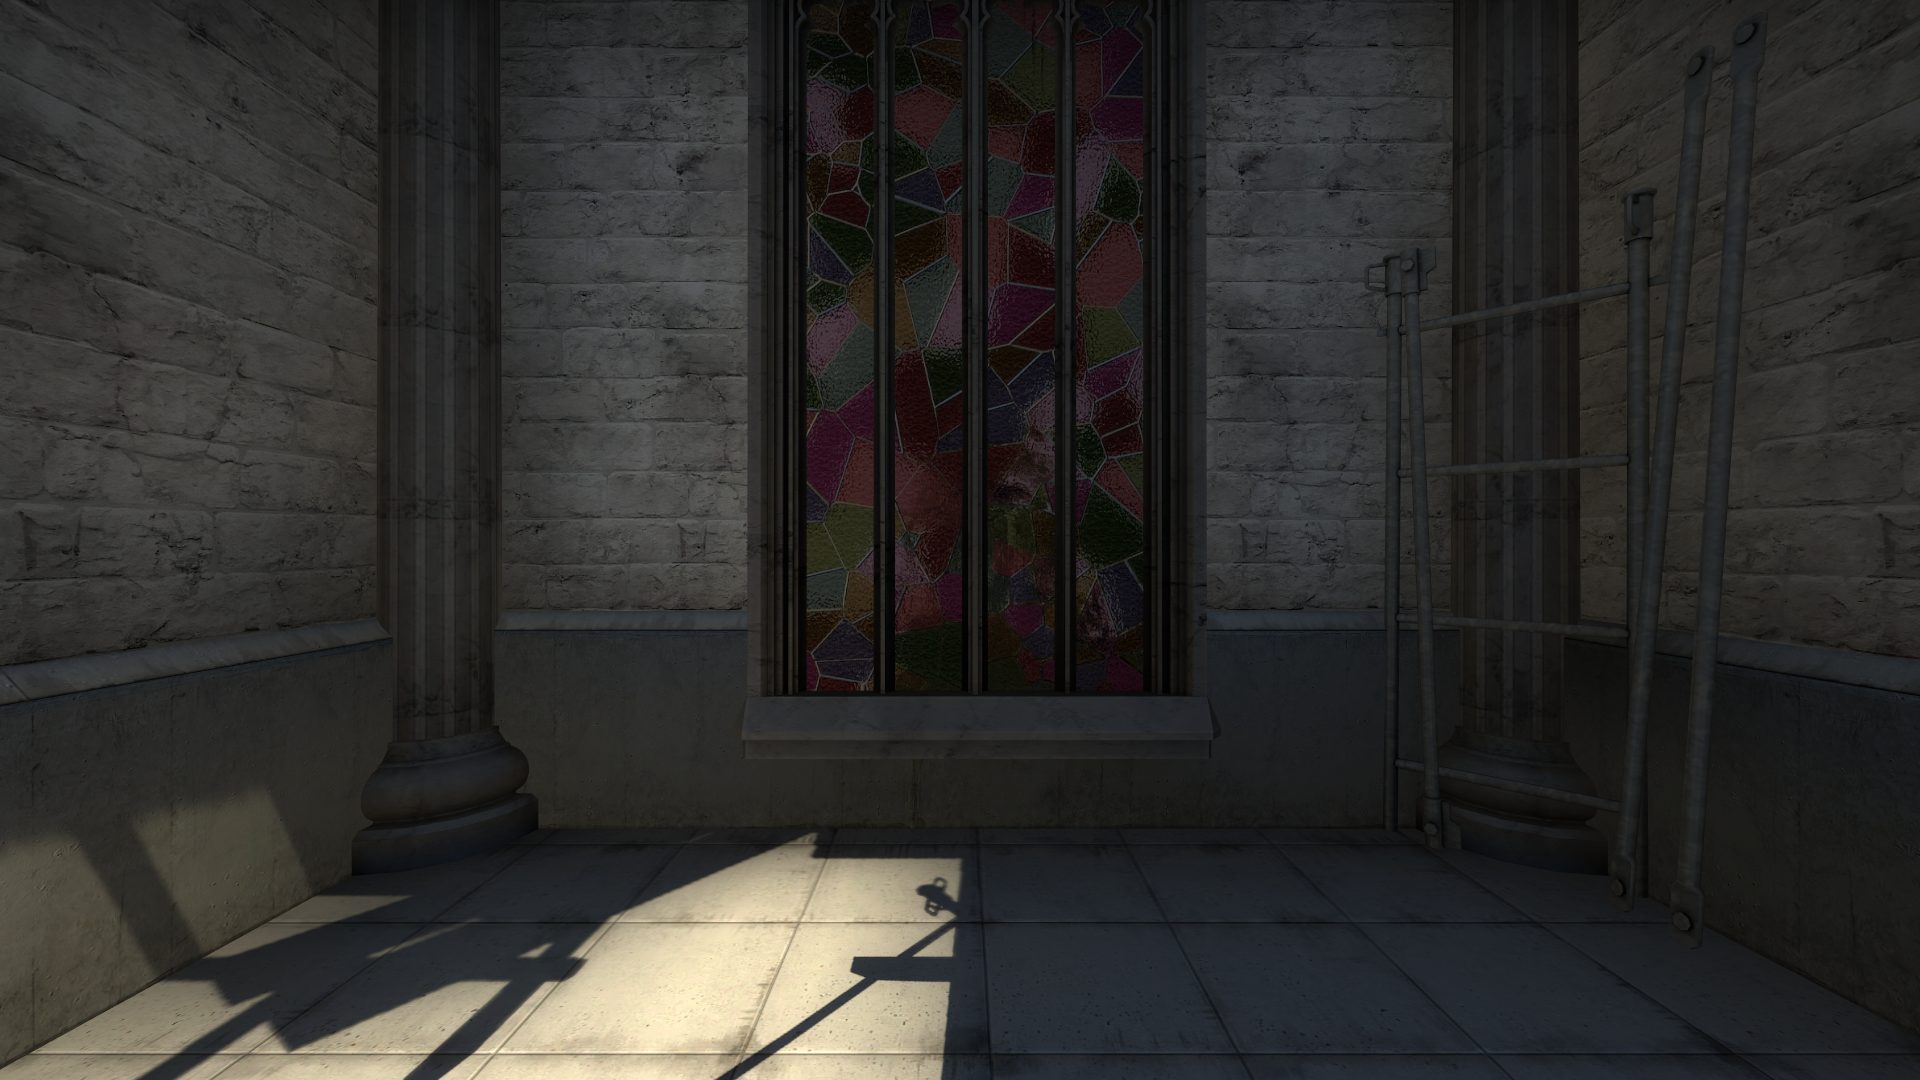
Map: de_inferno